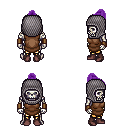
a pixel art fantasy rpg character, male body template, skeleton, brown tunic, gold greaves, purple short topknot hairstyle, chain hood, leather bracers, maroon shoes, four views (front, back, left, right), 2x2 character sprite sheet, small pixel art, hard edges, no anti-aliasing